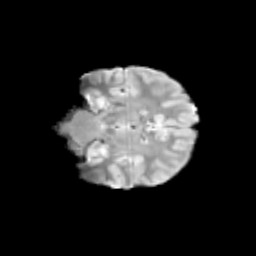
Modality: T2w
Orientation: coronal
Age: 12
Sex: male
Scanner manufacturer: siemens
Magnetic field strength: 3 T
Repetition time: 3.8 s
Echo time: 0.07 s